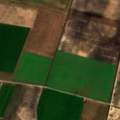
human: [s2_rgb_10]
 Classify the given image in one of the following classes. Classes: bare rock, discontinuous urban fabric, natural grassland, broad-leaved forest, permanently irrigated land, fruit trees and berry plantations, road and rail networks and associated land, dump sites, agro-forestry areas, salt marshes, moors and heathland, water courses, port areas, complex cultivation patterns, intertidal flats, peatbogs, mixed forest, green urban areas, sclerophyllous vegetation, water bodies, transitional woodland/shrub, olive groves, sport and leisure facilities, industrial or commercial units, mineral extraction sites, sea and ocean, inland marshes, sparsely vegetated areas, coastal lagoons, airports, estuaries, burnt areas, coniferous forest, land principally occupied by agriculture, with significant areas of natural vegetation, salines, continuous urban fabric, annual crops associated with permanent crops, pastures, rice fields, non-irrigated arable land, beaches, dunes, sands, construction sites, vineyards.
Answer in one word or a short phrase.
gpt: non-irrigated arable land